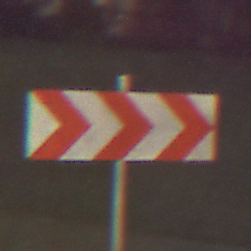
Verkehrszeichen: RichtungstafelnInKurvenGrossLinks
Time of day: Night
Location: Outdoor (Suburban)
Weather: Clear
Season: NotSpecified
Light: Artificial